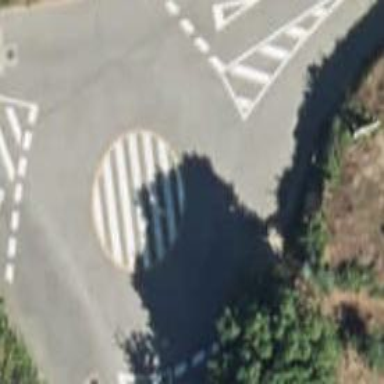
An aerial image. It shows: Mini roundabout on the road.